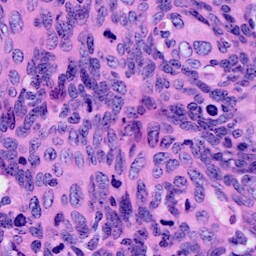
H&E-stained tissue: Cervix